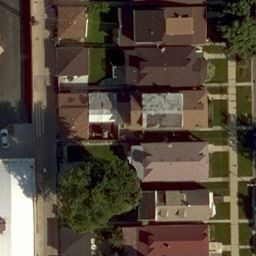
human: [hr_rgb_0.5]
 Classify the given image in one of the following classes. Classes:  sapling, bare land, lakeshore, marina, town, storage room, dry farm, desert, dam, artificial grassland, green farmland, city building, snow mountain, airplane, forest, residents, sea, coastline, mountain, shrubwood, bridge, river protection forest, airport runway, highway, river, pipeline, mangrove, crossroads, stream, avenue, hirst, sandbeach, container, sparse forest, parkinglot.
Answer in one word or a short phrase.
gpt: residents